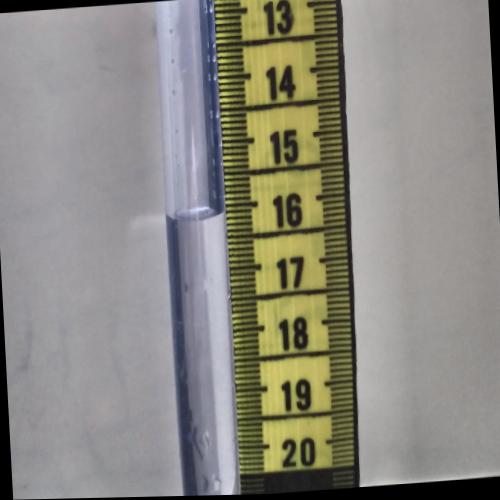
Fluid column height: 16.1 cm